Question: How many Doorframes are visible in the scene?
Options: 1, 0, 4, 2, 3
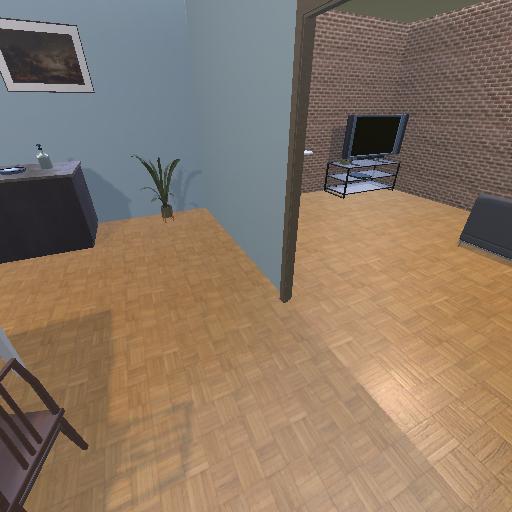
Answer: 1